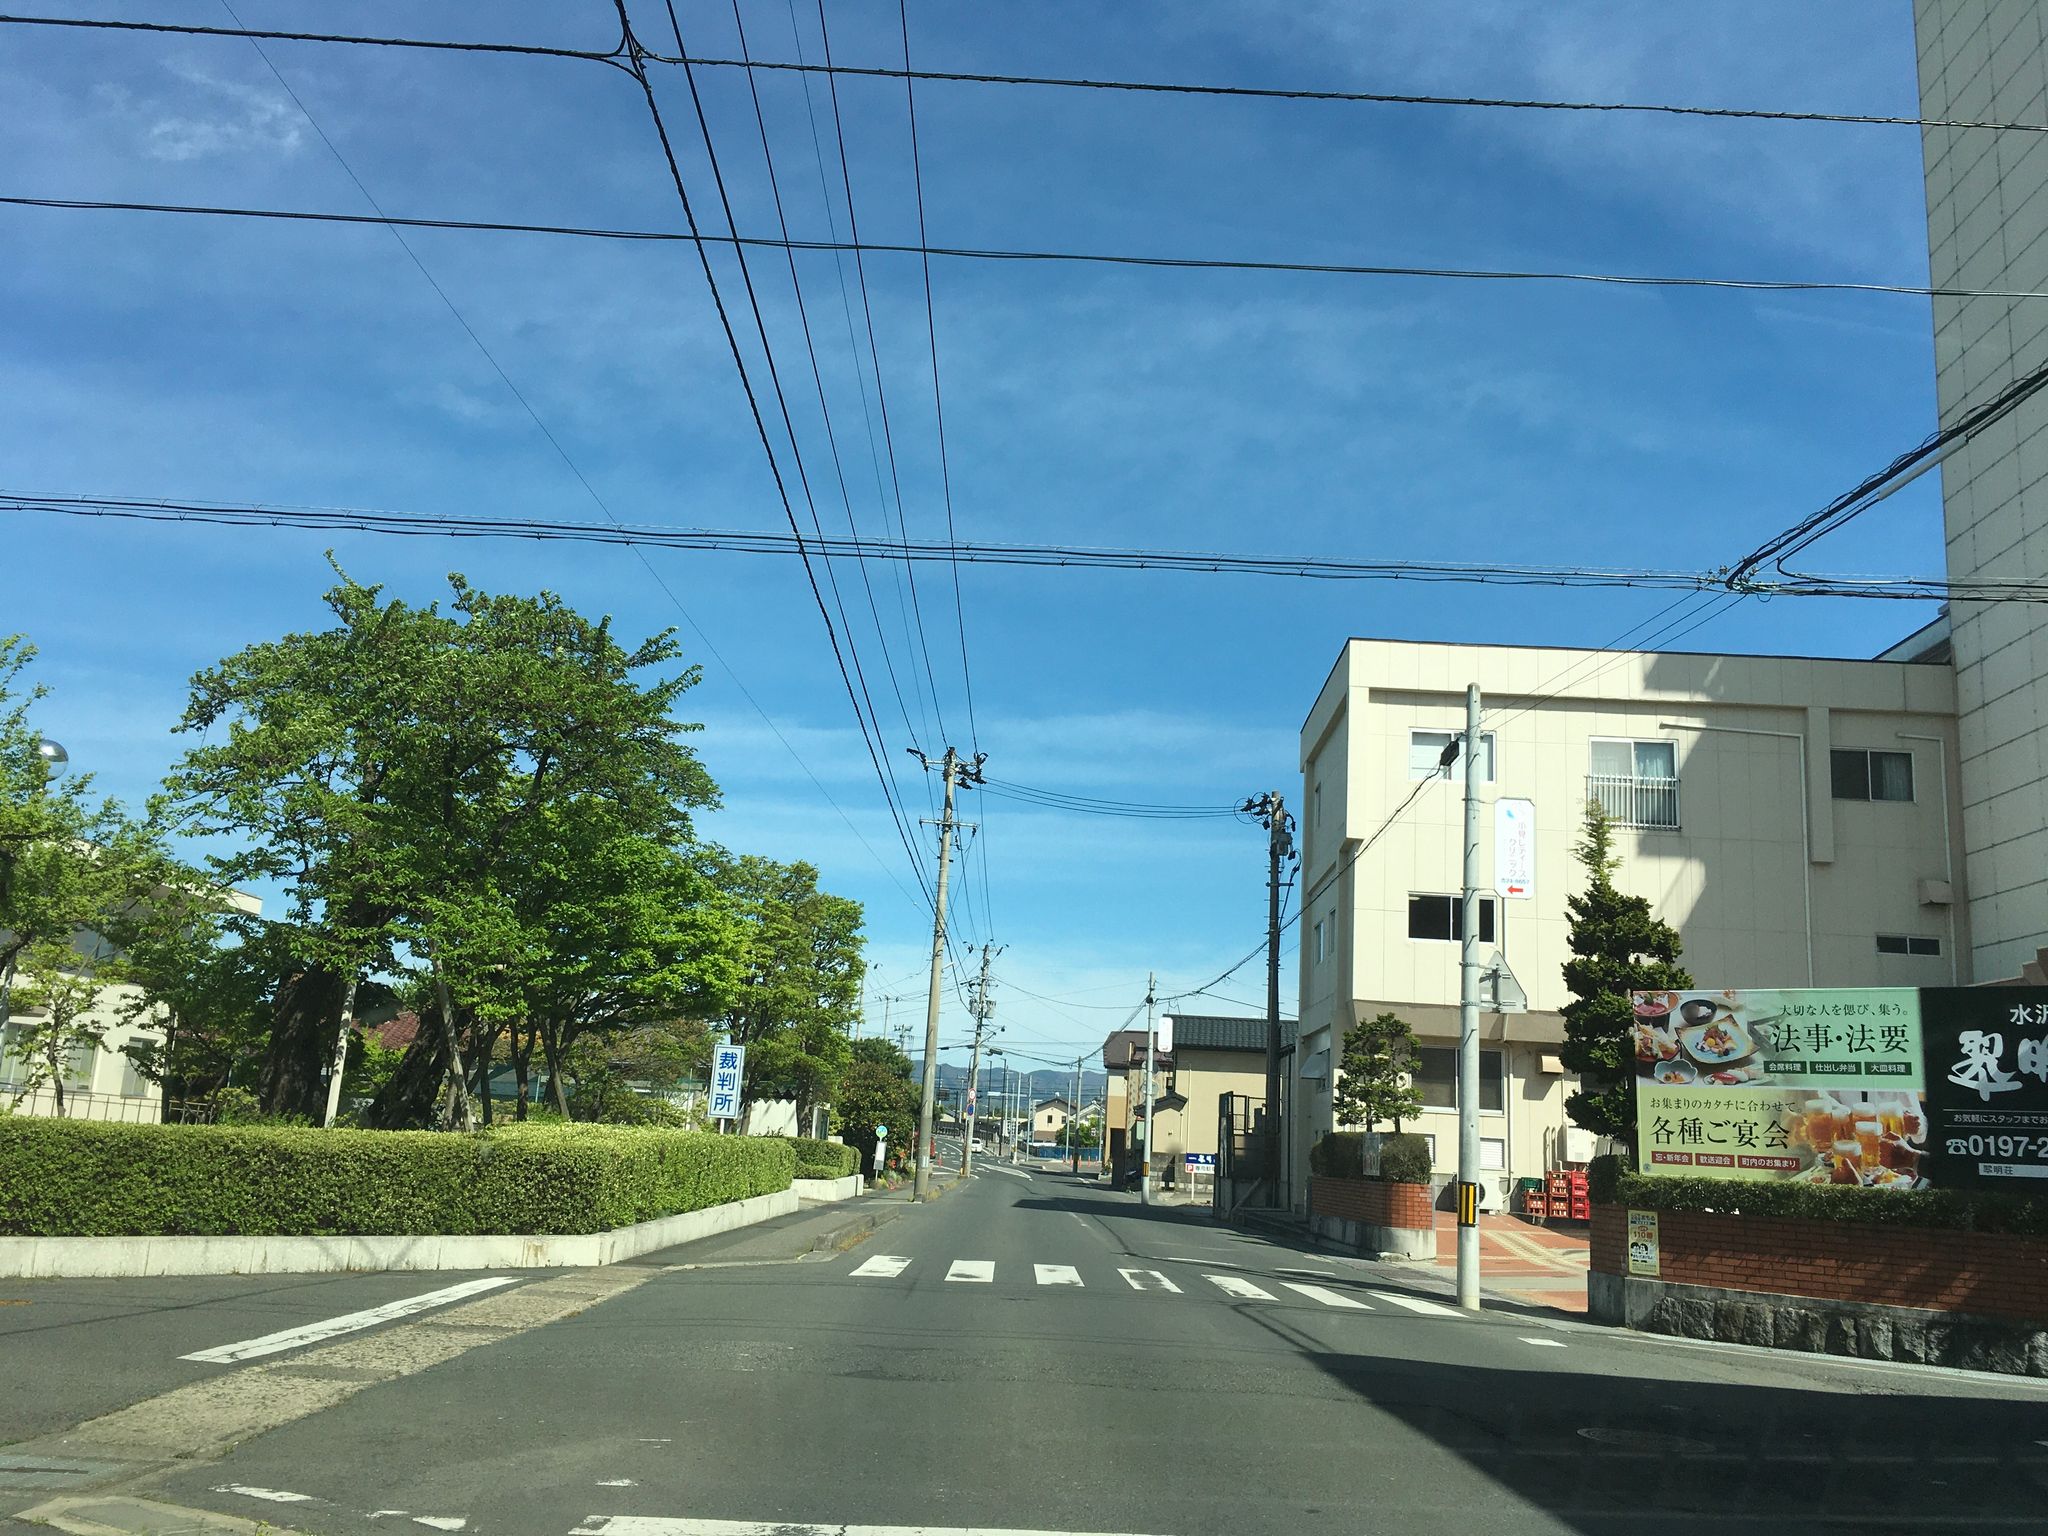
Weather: clear
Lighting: day
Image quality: good
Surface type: driving surface
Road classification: tertiary
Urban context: semi-dense urban cluster
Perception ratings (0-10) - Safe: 4.61, Lively: 9.21, Beautiful: 4.18, Boring: 3.52, Depressing: 4.53, Wealthy: 6.29